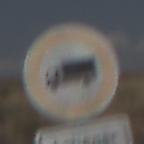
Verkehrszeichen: VerbotFuerKraftfahrzeugeUeberDreiKommaFuenfTonnen
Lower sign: PersonengruppenFrei1
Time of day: Midday
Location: Outdoor (Nature)
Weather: PartlyCloudy
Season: NotSpecified
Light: Natural